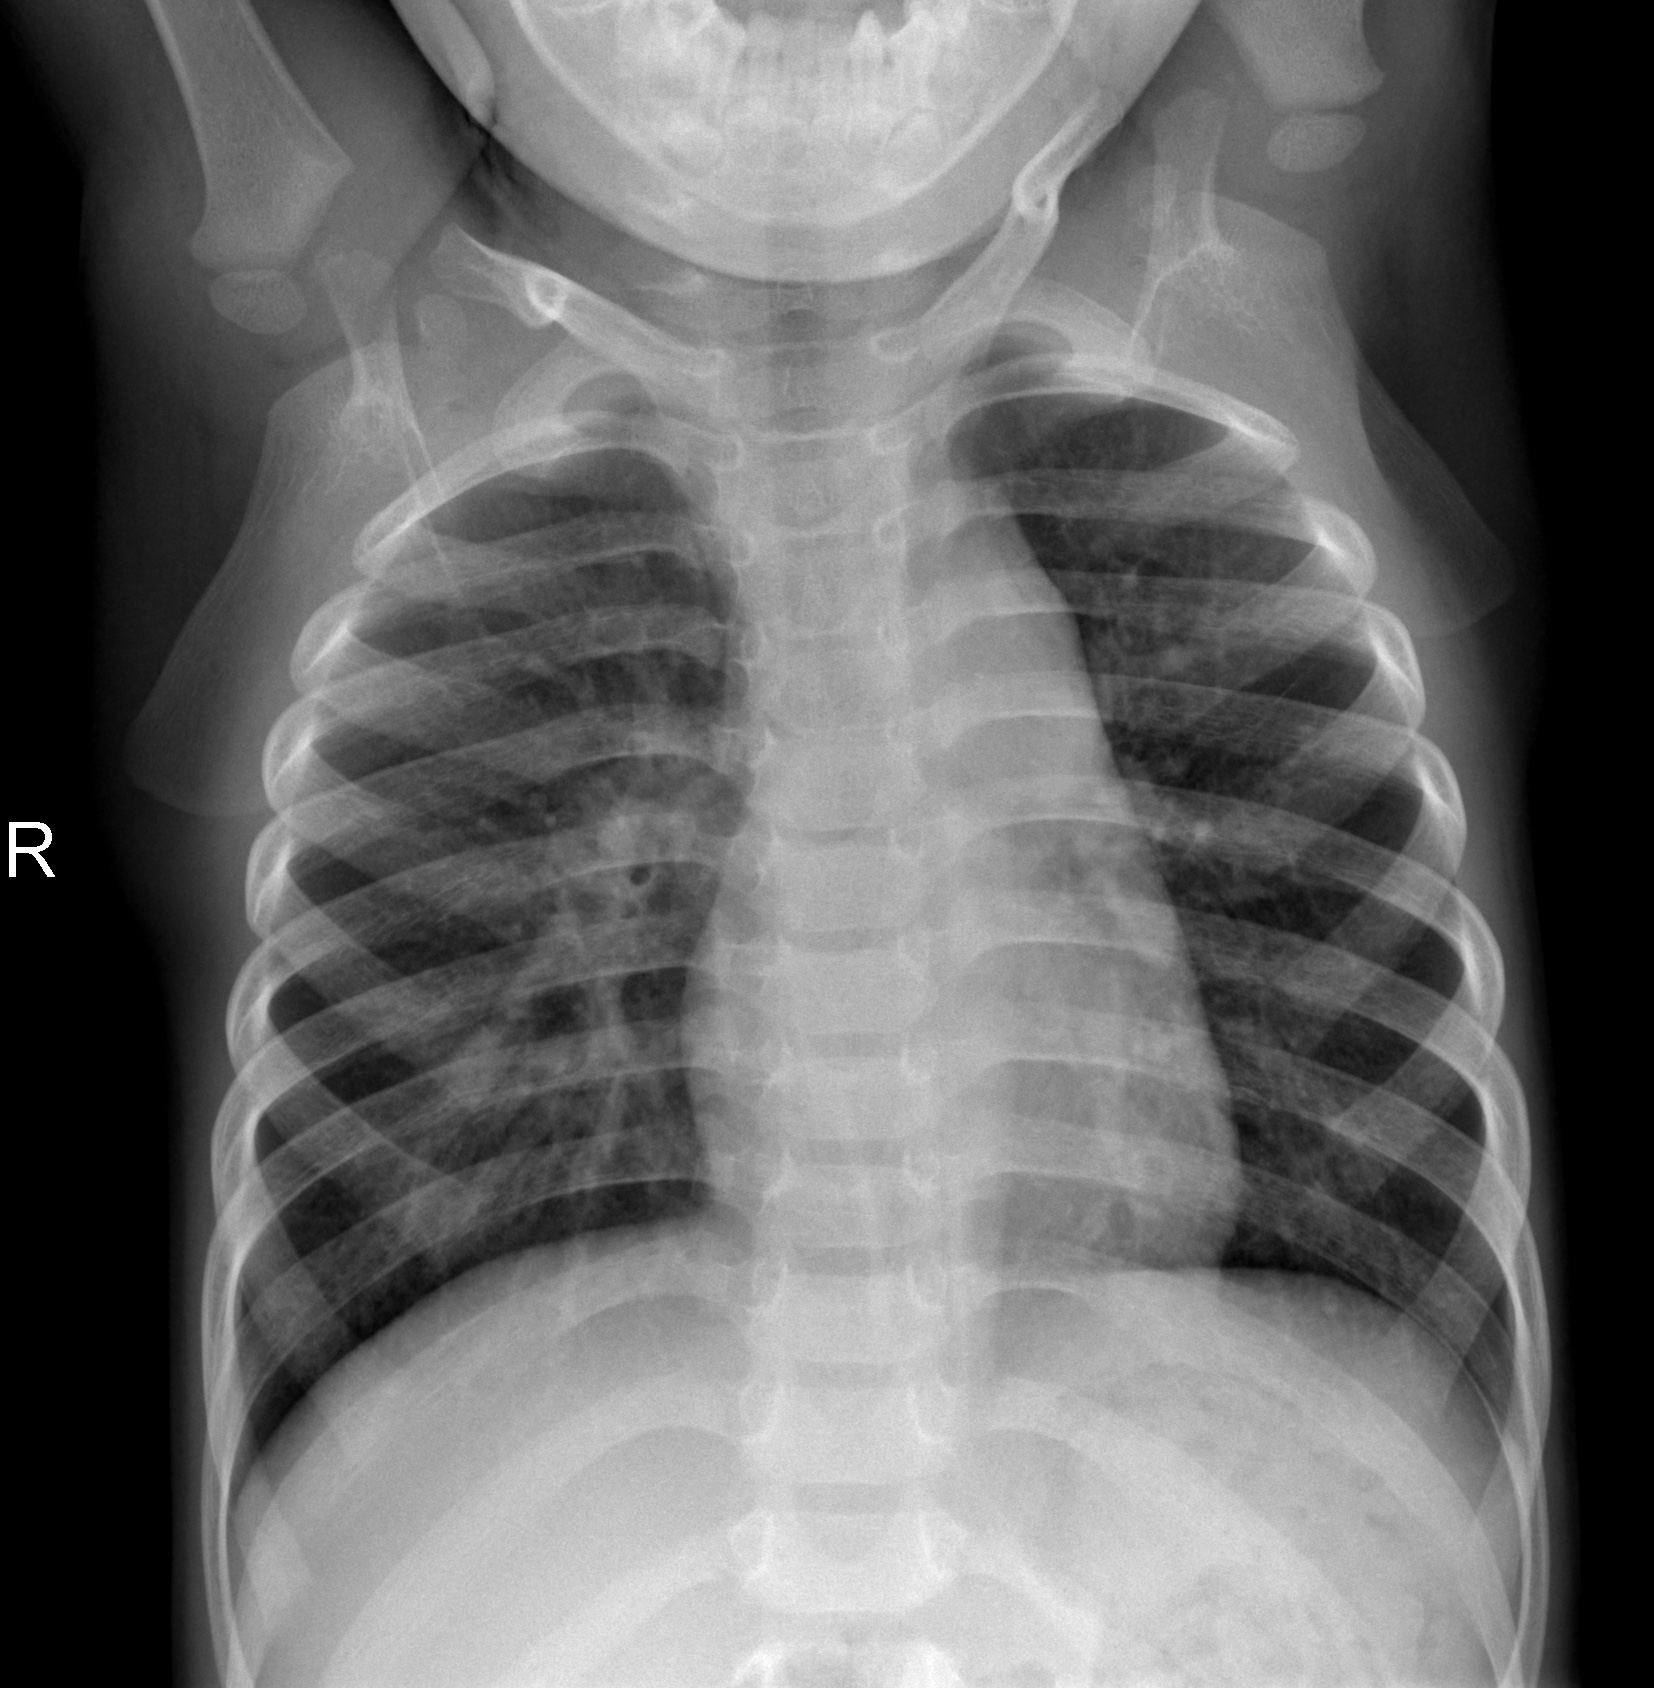
Diagnosis: NORMAL